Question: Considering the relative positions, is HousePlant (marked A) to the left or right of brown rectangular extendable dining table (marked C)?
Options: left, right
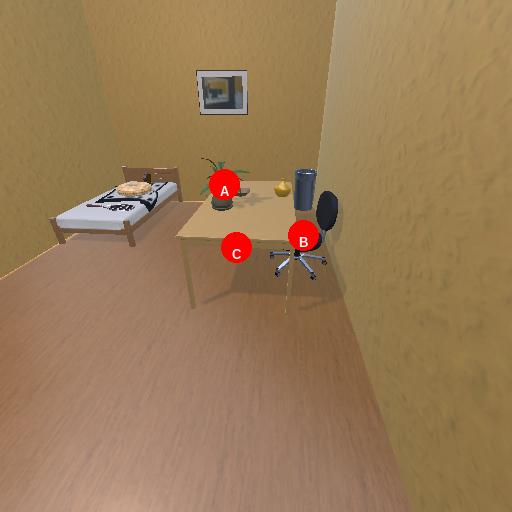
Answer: left